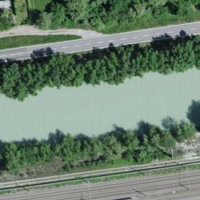
EUNIS habitat code: 24
Species observed at this site:
Salix alba